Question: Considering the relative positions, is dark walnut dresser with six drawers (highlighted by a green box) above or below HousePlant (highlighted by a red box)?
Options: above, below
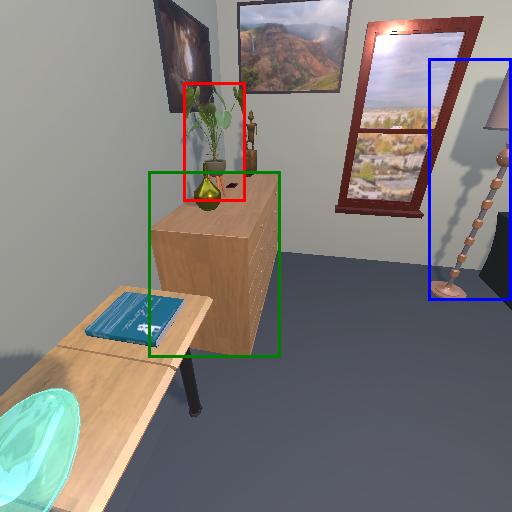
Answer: above